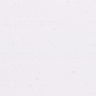
Metastatic tissue present: no